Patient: sex M, age 47
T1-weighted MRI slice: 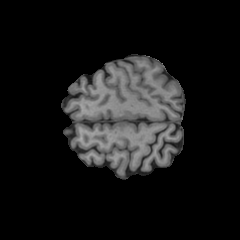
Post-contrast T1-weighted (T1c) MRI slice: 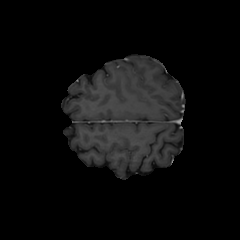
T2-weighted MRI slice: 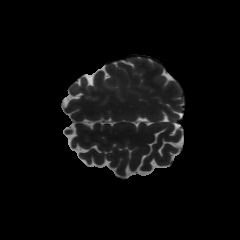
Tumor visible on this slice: no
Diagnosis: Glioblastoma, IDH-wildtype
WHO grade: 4